Field crop: maize
Growth stage: 1
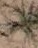
Species: salsola